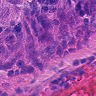
Metastatic tissue present: yes